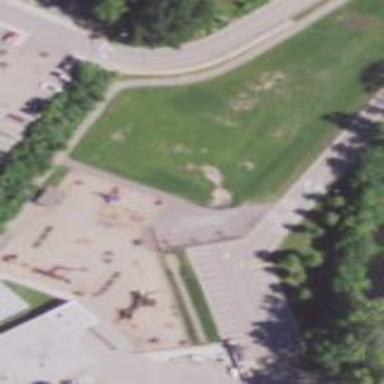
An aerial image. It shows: Playground area for leisure land.